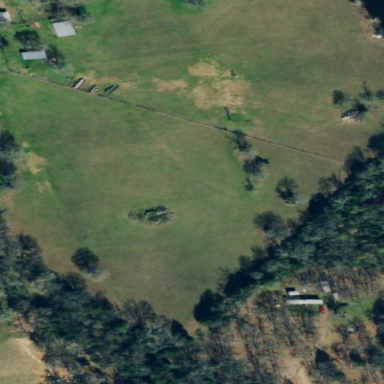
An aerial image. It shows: Pasture area used as meadow.